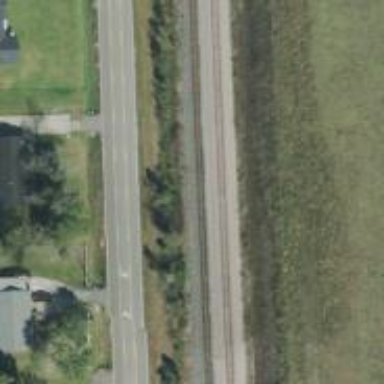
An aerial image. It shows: Railway track.